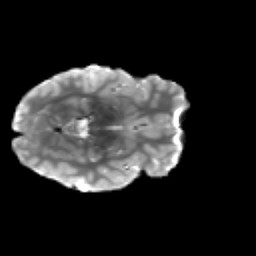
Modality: T2w
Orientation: axial
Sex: male
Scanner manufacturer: siemens
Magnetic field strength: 3 T
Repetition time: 5 s
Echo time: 0.071 s